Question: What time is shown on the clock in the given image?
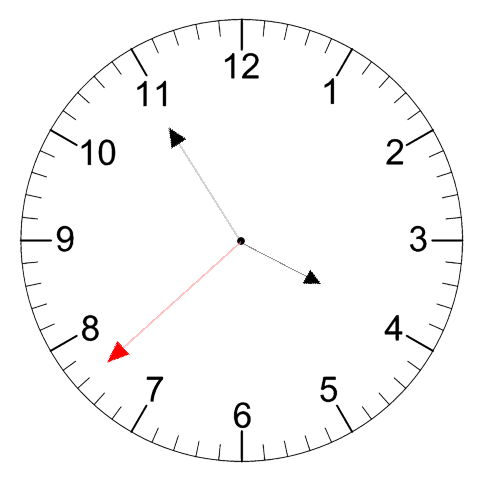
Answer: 03:54:38